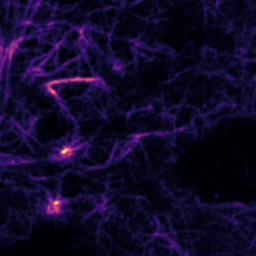
Label: Super-resolution F-actin image